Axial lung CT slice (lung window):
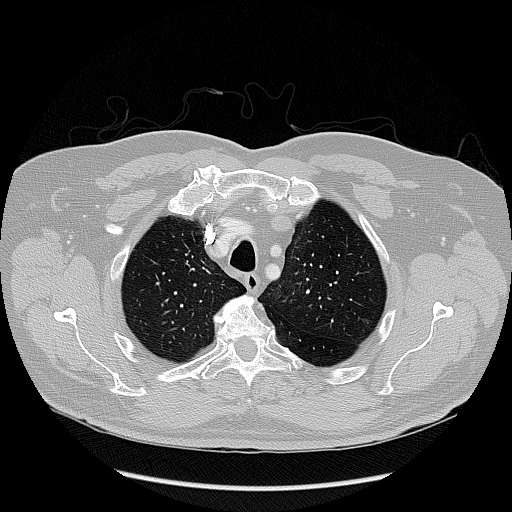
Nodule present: no